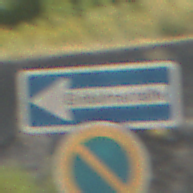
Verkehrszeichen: EinbahnstrasseLinksweisend
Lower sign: EingeschraenktesHalteverbot
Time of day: MorningAfternoon
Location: Outdoor (Nature)
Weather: PartlyCloudy
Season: NotSpecified
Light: Natural